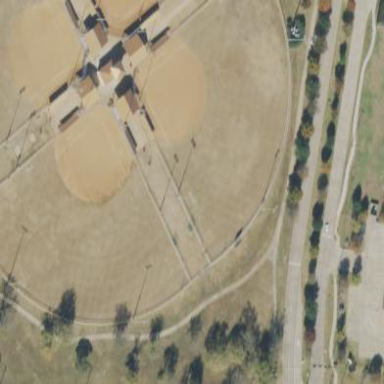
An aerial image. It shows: Baseball pitch for leisure land activities.